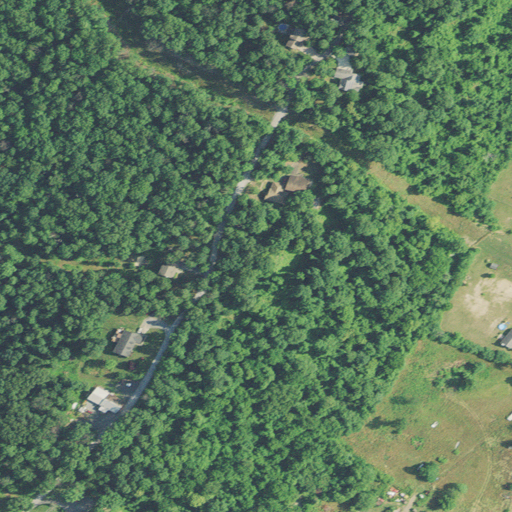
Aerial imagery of mountain in West Virginia named Potato Hill containing deciduous forest, open development, pasture, mixed forest, low intensity development, grassland, and medium intensity development